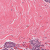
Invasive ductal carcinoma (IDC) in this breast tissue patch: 0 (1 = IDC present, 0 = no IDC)